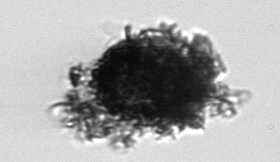
Label: Thalassiosira_TAG_external_detritus